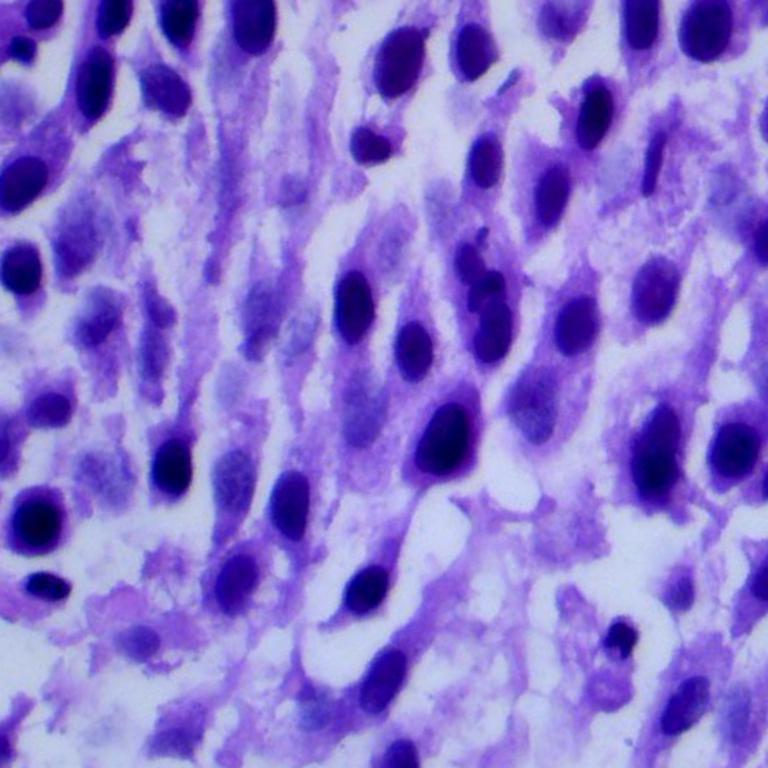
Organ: lung
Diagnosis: squamous carcinomas